Question: I'm new with Django and python. I have a problem. Is there a way, after click enter button to be redirected to the same change_form page without being passed to change_list page by Django? This is the UI that I mean:

(enter button in under all fieldset)
Hope you can understand what i mean and give me some responses. Thank you :).
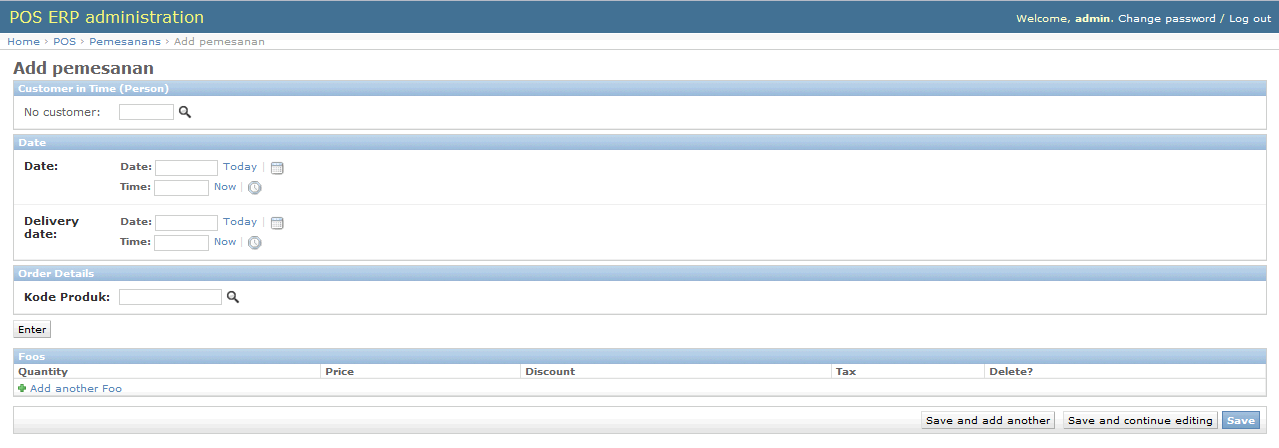
Answer: Change the submit_line.html template
I've changed:
'''
{% if show_save %}<input name="_save" type="submit" value="{% trans 'Save' %}" class="default" {{ onclick_attrib }}/>{% endif %}
'''
to:
'''
{% if show_save %}<input name="_continue" type="submit" value="{% trans 'Save' %}" class="default" {{ onclick_attrib }}/>{% endif %}
'''
which will cause the default save-button to act as the save-and-continue-button.
this <URL> may help you to change the submit_line-template correctly
complete "submit_line.html":
'''
{% load i18n %}
<div class="submit-row">
{% if show_save %}<input type="submit" value="{% trans 'Save' %}" class="default" name="_continue" {{ onclick_attrib }}/>{% endif %}
{% if show_delete_link %}<p class="deletelink-box"><a href="delete/" class="deletelink">{% trans "Delete" %}</a></p>{% endif %}
{% if show_save_as_new %}<input type="submit" value="{% trans 'Save as new' %}" name="_saveasnew" {{ onclick_attrib }}/>{%endif%}
{% if show_save_and_add_another %}<input type="submit" value="{% trans 'Save and add another' %}" name="_addanother" {{ onclick_attrib }} />{% endif %}
</div>
'''